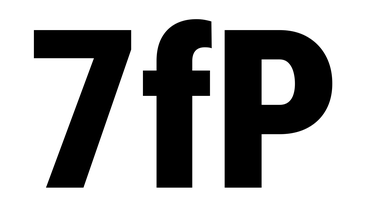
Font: Roboto_Condensed_Black